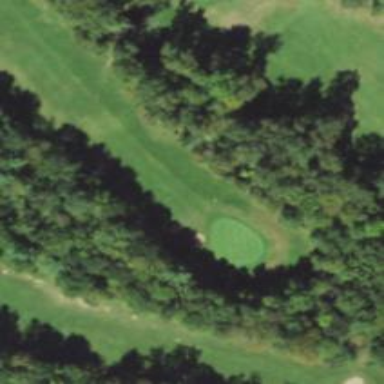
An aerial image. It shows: Golf hole.